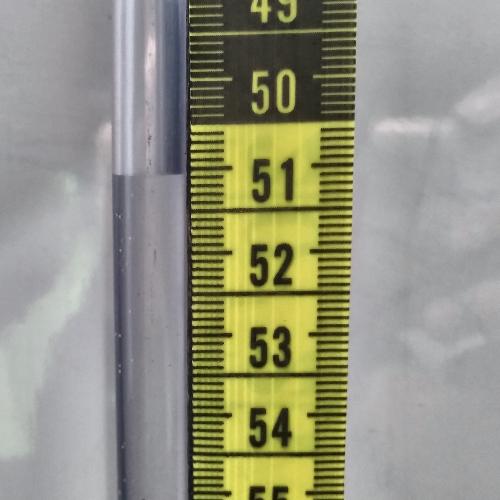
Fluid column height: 51.1 cm